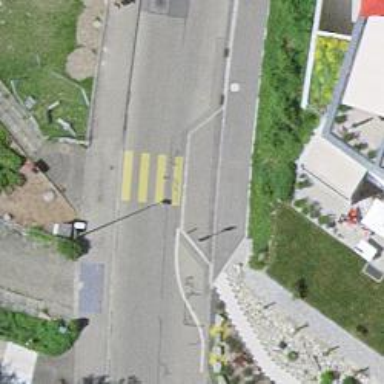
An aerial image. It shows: Traffic calming feature called choker.